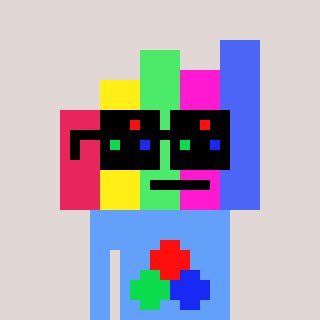
a pixel art character with square black sunglasses, a bar chart-shaped head and a blue-colored body on a warm background